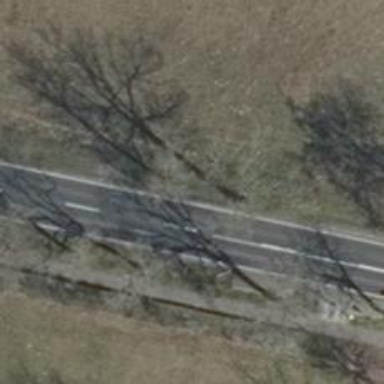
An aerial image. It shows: Avenue of broadleaved trees.